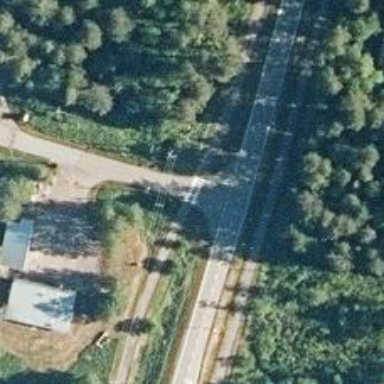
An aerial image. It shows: Asphalt cycleway.